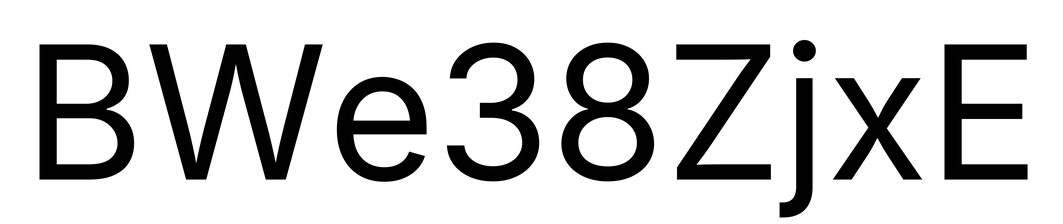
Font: Inter_Regular